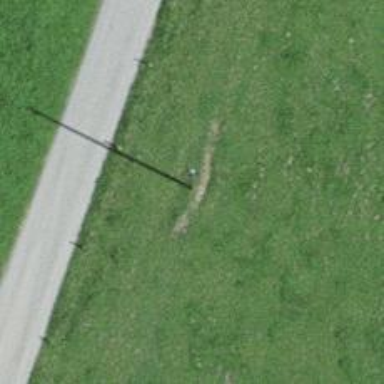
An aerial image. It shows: Minor power line.